Question: The complete error:
'''
OpenCV Error: Assertion failed (nimages > 0 && nimages ==
(int)imagePoints1.total() && (!imgPtMat2 || nimages ==
(int)imagePoints2.total())) in collectCalibrationData, file C:\OpenCV
\sources\modules\calib3d\src\calibration.cpp, line 3164
'''
The code:
'''
cv::VideoCapture kalibrowanyPlik; //the video
cv::Mat frame;
cv::Mat testTwo; //undistorted
cv::Mat cameraMatrix = (cv::Mat_<double>(3, 3) << 2673.579, 0, 1310.689, 0, 2673.579, 914.941, 0, 0, 1);
cv::Mat distortMat = (cv::Mat_<double>(1, 4) << -0.208143, 0.235290, 0.001005, 0.001339);
cv::Mat intrinsicMatrix = (cv::Mat_<double>(3, 3) << 1, 0, 0, 0, 1, 0, 0, 0, 1);
cv::Mat distortCoeffs = cv::Mat::zeros(8, 1, CV_64F);
//there are two sets for testing purposes. Values for the first two came from GML camera calibration app.
std::vector<cv::Mat> rvecs;
std::vector<cv::Mat> tvecs;
std::vector<std::vector<cv::Point2f> > imagePoints;
std::vector<std::vector<cv::Point3f> > objectPoints;
kalibrowanyPlik.open("625.avi");
//cv::namedWindow("Distorted", CV_WINDOW_AUTOSIZE); //gotta see things
//cv::namedWindow("Undistorted", CV_WINDOW_AUTOSIZE);
int maxFrames = kalibrowanyPlik.get(CV_CAP_PROP_FRAME_COUNT);
int success = 0; //so we can do the calibration only after we've got a bunch
for(int i=0; i<maxFrames-1; i++) {
kalibrowanyPlik.read(frame);
std::vector<cv::Point2f> corners; //creating these here so they're effectively reset each time
std::vector<cv::Point3f> objectCorners;
int sizeX = kalibrowanyPlik.get(CV_CAP_PROP_FRAME_WIDTH); //imageSize
int sizeY = kalibrowanyPlik.get(CV_CAP_PROP_FRAME_HEIGHT);
cv::cvtColor(frame, frame, CV_BGR2GRAY); //must be gray
cv::Size patternsize(9,6); //interior number of corners
bool patternfound = cv::findChessboardCorners(frame, patternsize, corners, cv::CALIB_CB_ADAPTIVE_THRESH + cv::CALIB_CB_NORMALIZE_IMAGE + cv::CALIB_CB_FAST_CHECK); //finding them corners
if(patternfound == false) { //gotta know
qDebug() << "failure";
}
if(patternfound) {
qDebug() << "success!";
std::vector<cv::Point3f> objectCorners; //low priority issue - if I don't do this here, it becomes empty. Not sure why.
for(int y=0; y<6; ++y) {
for(int x=0; x<9; ++x) {
objectCorners.push_back(cv::Point3f(x*28,y*28,0)); //filling the array
}
}
cv::cornerSubPix(frame, corners, cv::Size(11, 11), cv::Size(-1, -1),
cv::TermCriteria(CV_TERMCRIT_EPS + CV_TERMCRIT_ITER, 30, 0.1));
cv::cvtColor(frame, frame, CV_GRAY2BGR); //I don't want gray lines
imagePoints.push_back(corners); //filling array of arrays with pixel coord array
objectPoints.push_back(objectCorners); //filling array of arrays with real life coord array, or rather copies of the same thing over and over
cout << corners << endl << objectCorners;
cout << endl << objectCorners.size() << "___" << objectPoints.size() << "___" << corners.size() << "___" << imagePoints.size() << endl;
cv::drawChessboardCorners(frame, patternsize, cv::Mat(corners), patternfound); //drawing.
if(success > 5) {
double rms = cv::calibrateCamera(objectPoints, corners, cv::Size(sizeX, sizeY), intrinsicMatrix, distortCoeffs, rvecs, tvecs, cv::CALIB_USE_INTRINSIC_GUESS);
//error - caused by passing CORNERS instead of IMAGEPOINTS. Also, imageSize is 640x480, and I've set the central point to 1310... etc
cout << endl << intrinsicMatrix << endl << distortCoeffs << endl;
cout << "
rms - " << rms << endl;
}
success = success + 1;
//cv::imshow("Distorted", frame);
//cv::imshow("Undistorted", testTwo);
}
}
'''
I've done a little bit of reading <URL> check is:
'''
54___7___54___7
'''
For objectCorners (real life coords), objectPoints (number of arrays inserted) and the same for corners (pixel coords) and imagePoints. They're not empty either, the output is:
'''
(...)
<PHONE>, 208.92903;
241.83429, 208.93048;
206.99866, 208.84637;
(...)
84, 56, 0;
112, 56, 0;
140, 56, 0;
168, 56, 0;
(...)
'''
A sample frame:

I know it's a mess, but so far I'm trying to complete the code rather than get an accurate reading.
Each one hs exactly 54 lines of that. Does anyone have any ideas on what is causing the error? I'm using OpenCV 2.4.8 and Qt Creator 5.4 on Windows 7.
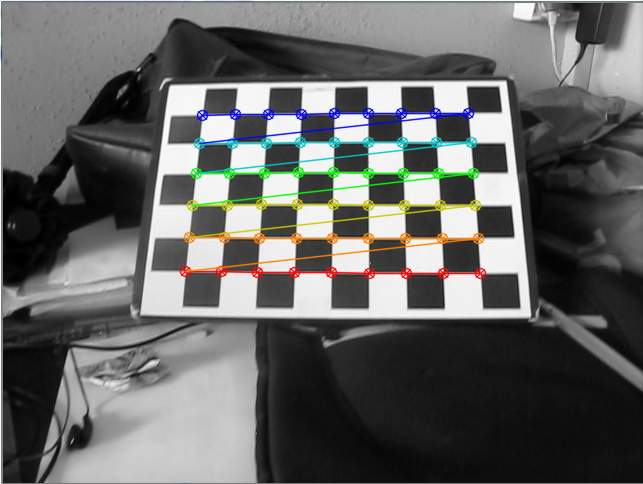
Answer: First of all, corners and imagePoints have to be switched, as you have aready noticed.
In most cases (if not all), size <= 25 is enough to get a good result. Focal length around 633 is not wierd, it means the focal length is 633 * sensor size. The CCD or CMOS size must be somewhere on the INSTRUCTIONS along with your camera. Find it out , times 633, the result is your focal length.
One suggestion to reduce the number of images used: using images taken from different viewpoints. 10 images from 10 different viewpoints bring much better result than 100 images from the same ( or nearby ) viewpoints. That is one of the reasons why video is not a good input. I guess with your code, all the images passed to calibratecamera may be from nearby viewpoints. If so, the calibration accuracy degrades.